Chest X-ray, AP view. Patient: 65 years old, sex F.
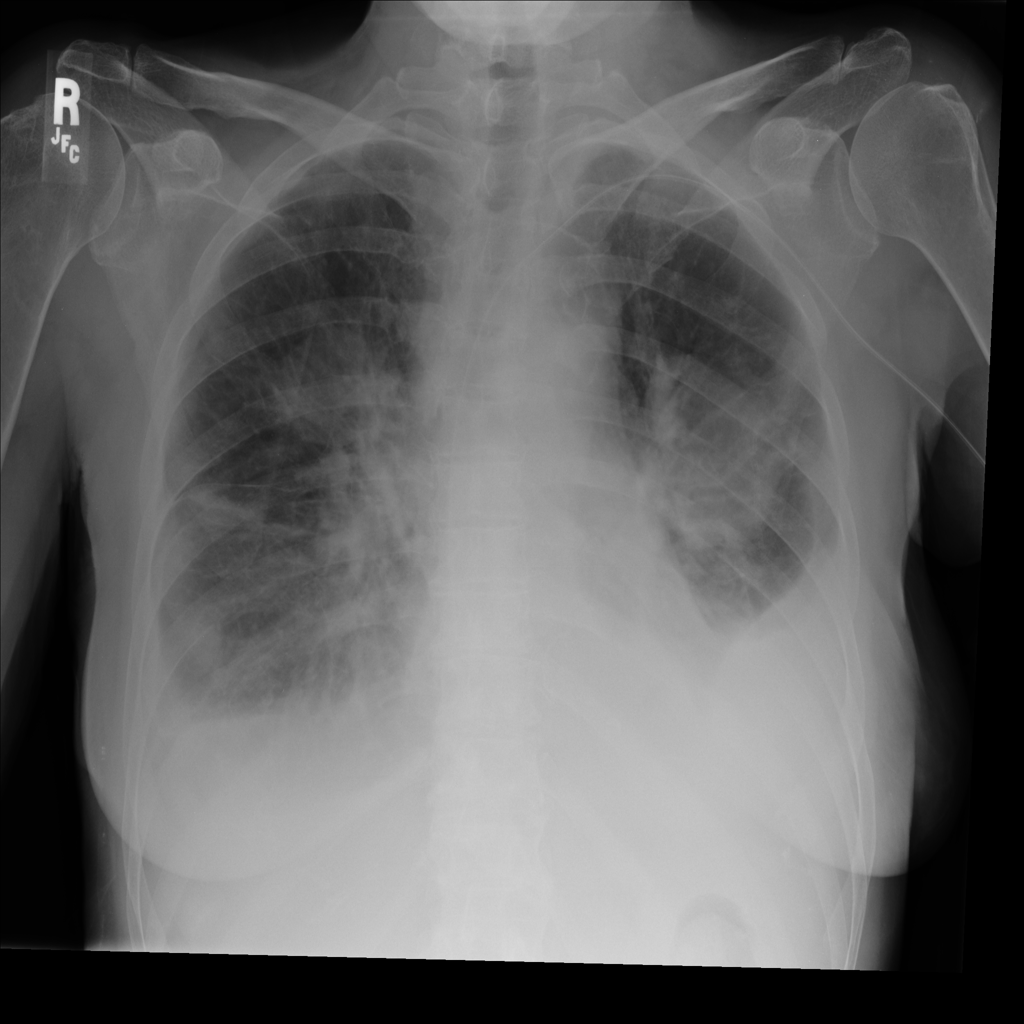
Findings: Effusion, Mass